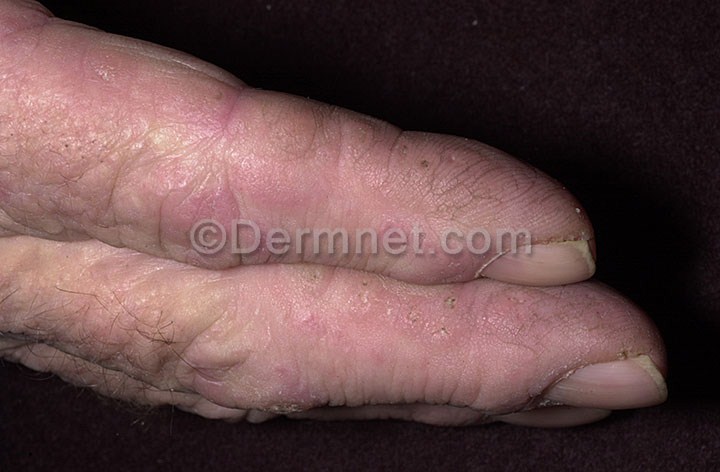
Disease: Lupus and other Connective Tissue diseases